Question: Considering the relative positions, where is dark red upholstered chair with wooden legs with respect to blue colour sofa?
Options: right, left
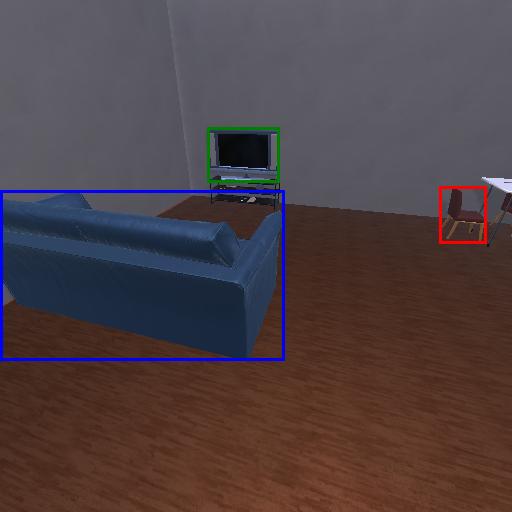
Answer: right